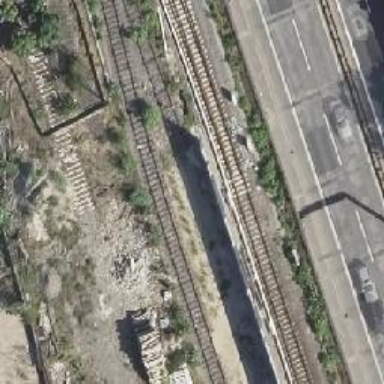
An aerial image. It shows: Yard serving the electrified light rail railway.